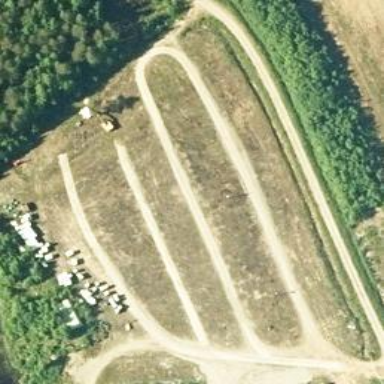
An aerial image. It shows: Parking area with unpaved surface.